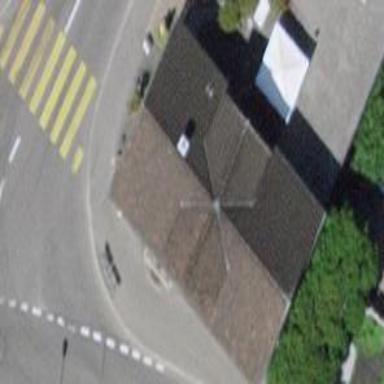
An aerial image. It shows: Restaurant in building.